Field crop: maize
Growth stage: 2
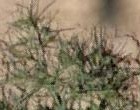
Species: salsola